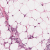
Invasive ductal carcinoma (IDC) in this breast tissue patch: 1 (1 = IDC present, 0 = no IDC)